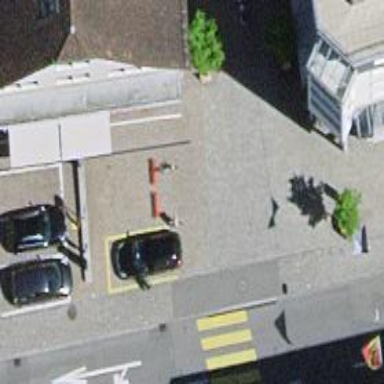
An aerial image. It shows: Bicycle parking facility.